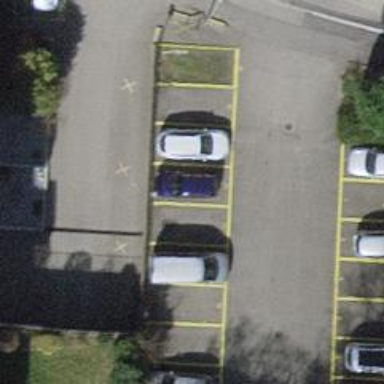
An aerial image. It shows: Car sharing facility.